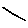
Label: line